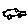
Label: car